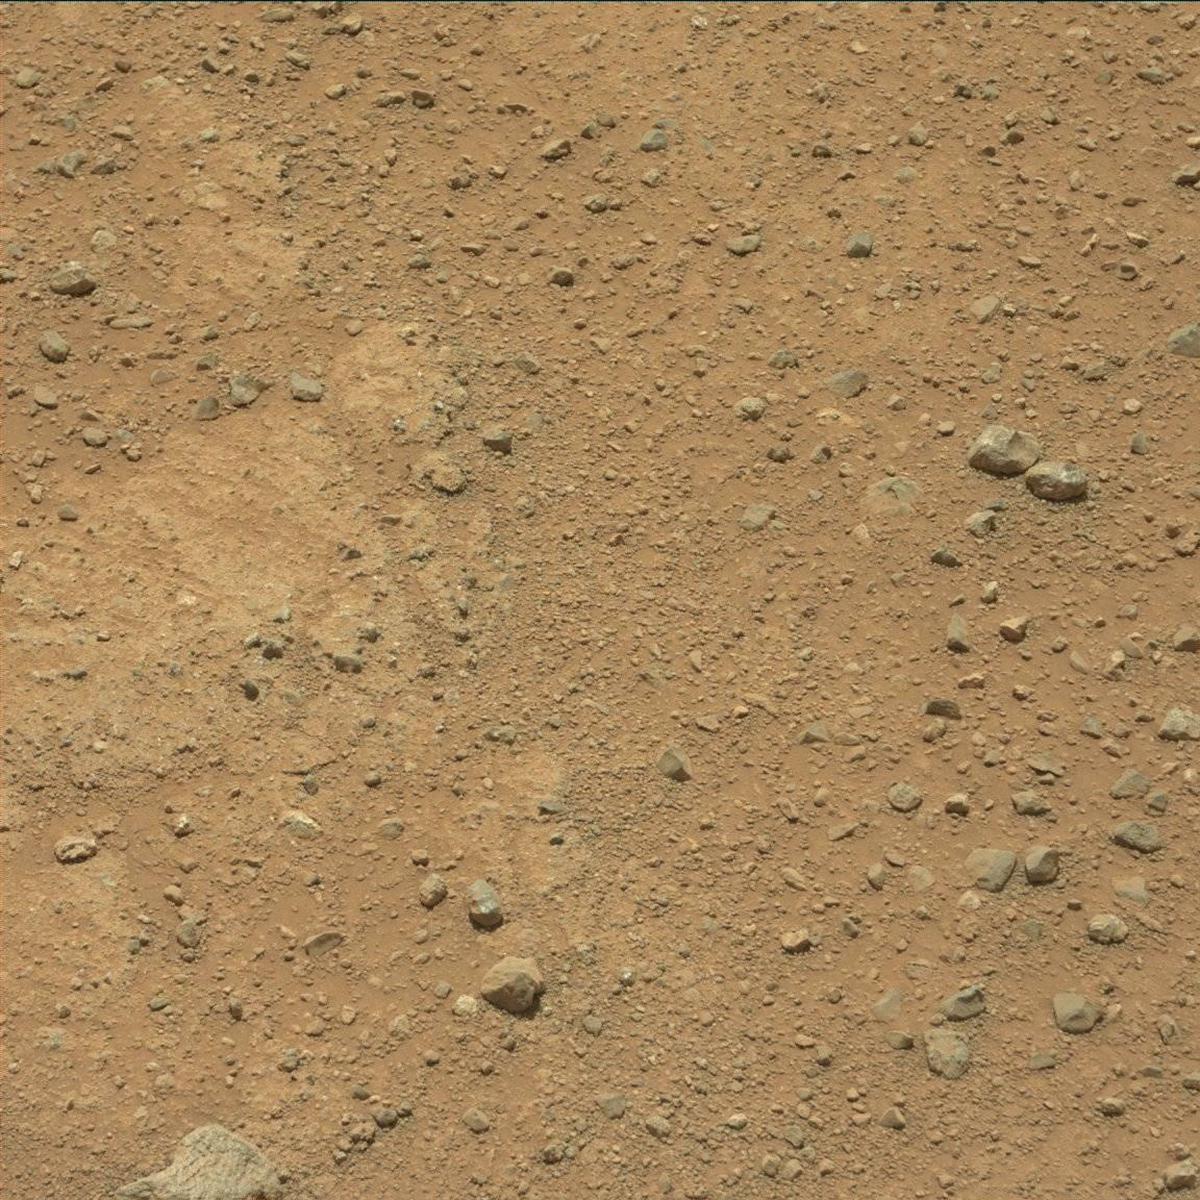
Terrain classes present: Bedrock, Rock, Sand / Soil